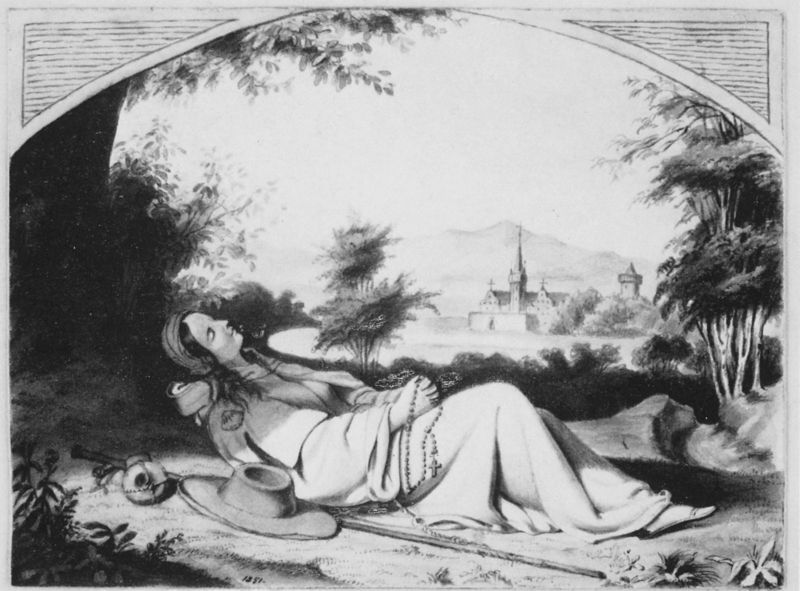
Titel: Schlafende Pilgerin
Künstler: H. Mücke
Institution: Düsseldorf, Kunstmuseum
Schlagwörter: frau, zeichnung, schloss, liegen, ruhen, schlafen, pause, lithographie, radierung, rosenkranz, wanderung